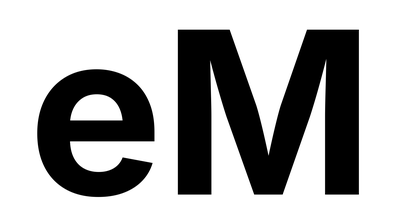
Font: Inter_Bold